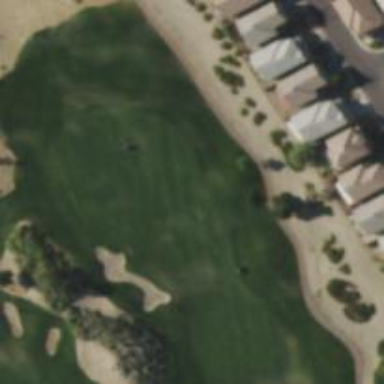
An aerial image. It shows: Golf cartpath that is also road path.